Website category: movie
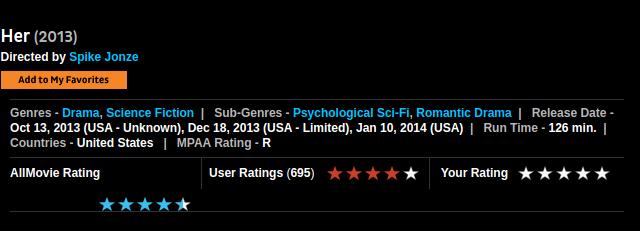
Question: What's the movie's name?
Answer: Her

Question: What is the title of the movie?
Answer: Her

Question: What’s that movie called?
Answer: Her

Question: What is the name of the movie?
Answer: Her

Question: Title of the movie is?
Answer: Her

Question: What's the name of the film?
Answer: Her

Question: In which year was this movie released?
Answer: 2013

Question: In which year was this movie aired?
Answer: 2013

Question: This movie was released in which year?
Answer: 2013

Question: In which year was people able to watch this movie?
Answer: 2013

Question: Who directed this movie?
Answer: Spike Jonze

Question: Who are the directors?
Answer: Spike Jonze

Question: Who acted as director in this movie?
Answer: Spike Jonze

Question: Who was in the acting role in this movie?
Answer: Spike Jonze

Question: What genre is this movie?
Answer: Drama , Science Fiction

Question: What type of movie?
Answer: Drama , Science Fiction

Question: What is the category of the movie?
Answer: Drama , Science Fiction

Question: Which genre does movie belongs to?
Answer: Drama , Science Fiction

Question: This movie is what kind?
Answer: Drama , Science Fiction

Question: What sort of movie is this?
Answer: Drama , Science Fiction

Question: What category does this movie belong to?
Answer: Drama , Science Fiction

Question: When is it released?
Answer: Oct 13, 2013 (USA - Unknown), Dec 18, 2013 (USA - Limited), Jan 10, 2014 (USA)

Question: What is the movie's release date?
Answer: Oct 13, 2013 (USA - Unknown), Dec 18, 2013 (USA - Limited), Jan 10, 2014 (USA)

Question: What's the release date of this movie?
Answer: Oct 13, 2013 (USA - Unknown), Dec 18, 2013 (USA - Limited), Jan 10, 2014 (USA)

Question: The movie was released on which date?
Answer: Oct 13, 2013 (USA - Unknown), Dec 18, 2013 (USA - Limited), Jan 10, 2014 (USA)

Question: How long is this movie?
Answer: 126 min.

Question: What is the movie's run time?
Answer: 126 min.

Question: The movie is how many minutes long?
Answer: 126 min.

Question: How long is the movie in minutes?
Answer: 126 min.

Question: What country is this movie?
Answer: United States

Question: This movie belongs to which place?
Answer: United States

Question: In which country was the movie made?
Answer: United States

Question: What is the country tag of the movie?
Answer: United States

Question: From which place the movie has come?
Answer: United States